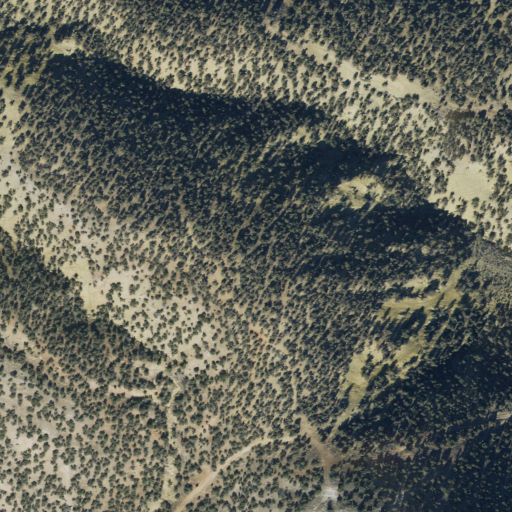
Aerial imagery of mountain in Utah named Little Water Hills containing evergreen forest and shrub